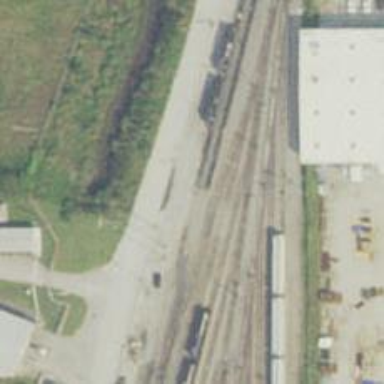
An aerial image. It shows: Railway yard.